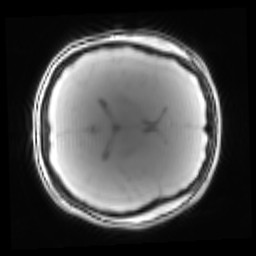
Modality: PDw
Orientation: axial
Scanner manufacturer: siemens
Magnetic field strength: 3 T
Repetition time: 0.25 s
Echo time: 0.00103 s